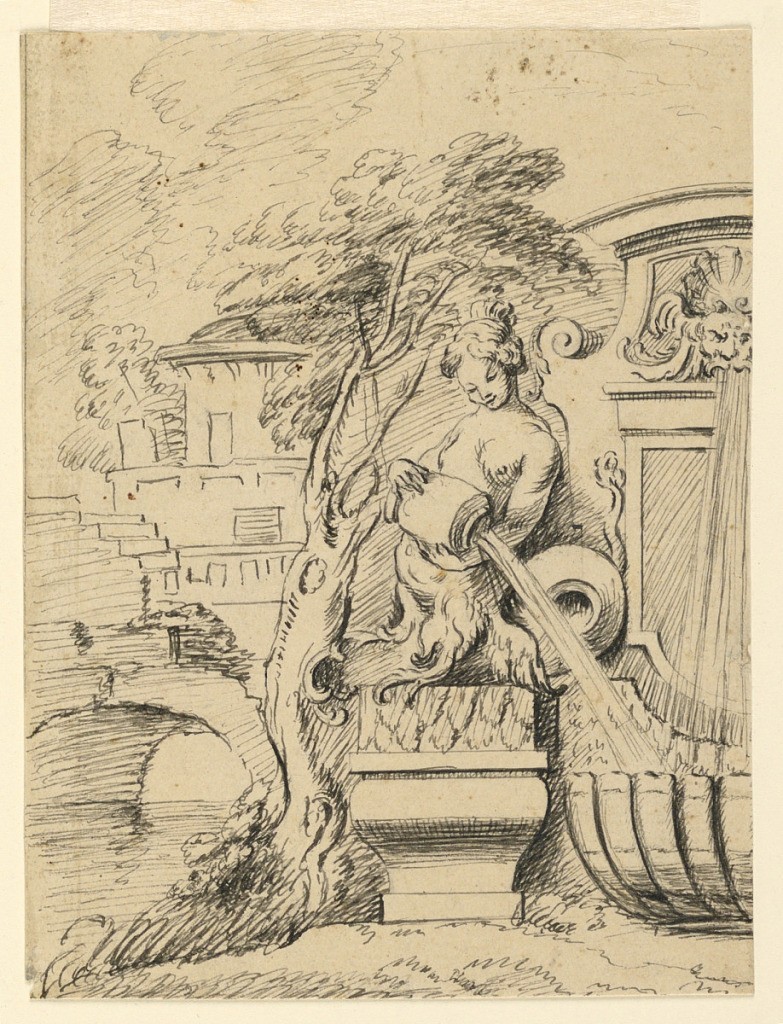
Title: Design for a Fountain
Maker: Gilles-Marie Oppenord, French, 1672–1742
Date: ca. 1710
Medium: Pen and brown ink on paper
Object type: Drawing
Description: Left half of fountain at edge of stream (at left) with bridge and tower in the distance.  Central section of fountain with shell as basin into which water pours from a mask in the upper part and from jar held by a mermaid who kneels on a pedestal.